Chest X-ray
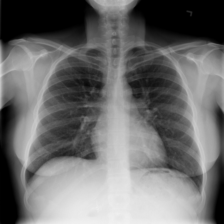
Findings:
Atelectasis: negative
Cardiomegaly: negative
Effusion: negative
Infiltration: negative
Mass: negative
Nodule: negative
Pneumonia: negative
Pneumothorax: negative
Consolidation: negative
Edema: negative
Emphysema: negative
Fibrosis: negative
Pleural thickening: negative
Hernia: negative